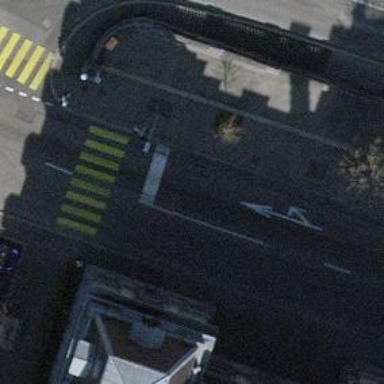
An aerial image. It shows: Road with traffic signals.